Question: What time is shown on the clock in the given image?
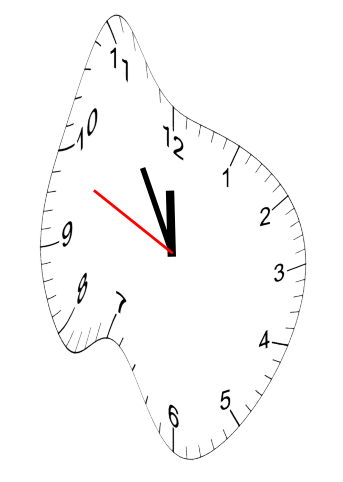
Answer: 11:54:49